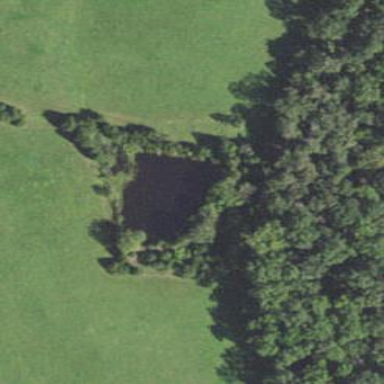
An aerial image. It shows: Pond with natural water.